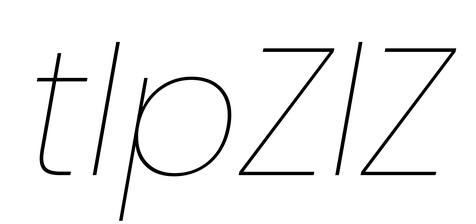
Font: Poppins-ThinItalic